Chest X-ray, AP view. Patient: 56 years old, sex M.
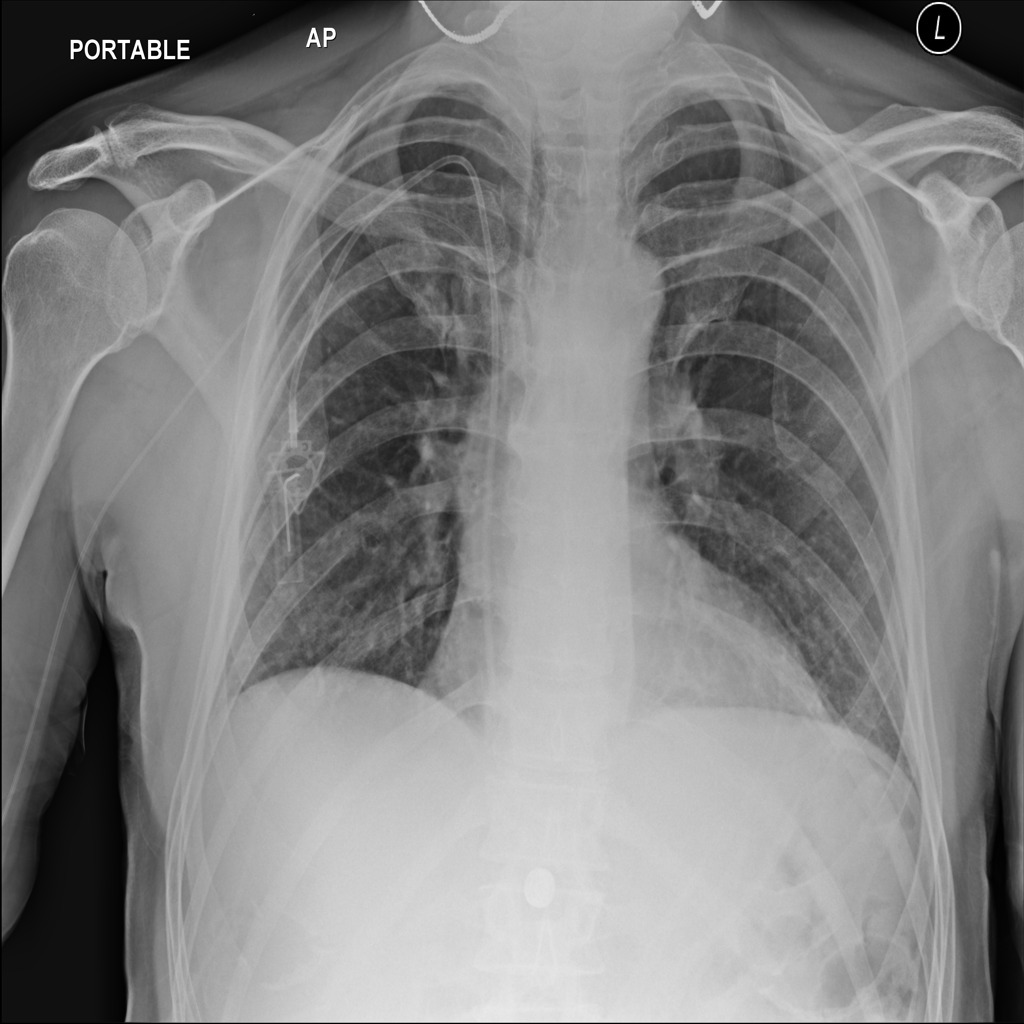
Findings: No Finding